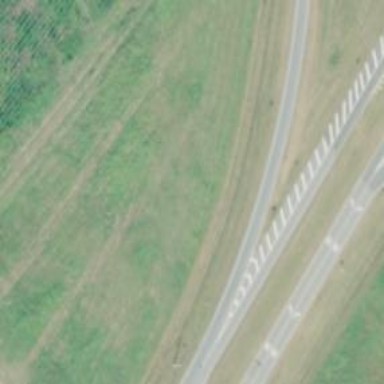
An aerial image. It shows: Trunk link road with asphalt surface.